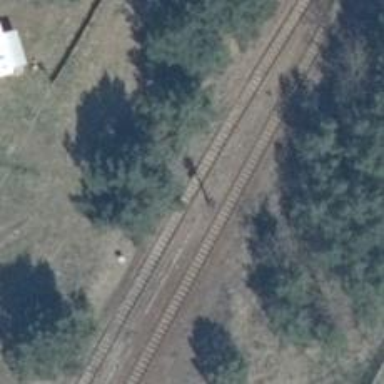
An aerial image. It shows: Railway signal.